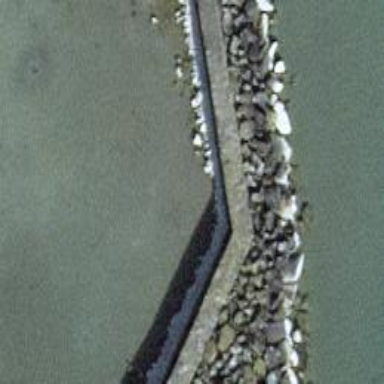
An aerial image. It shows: Man-made pier.